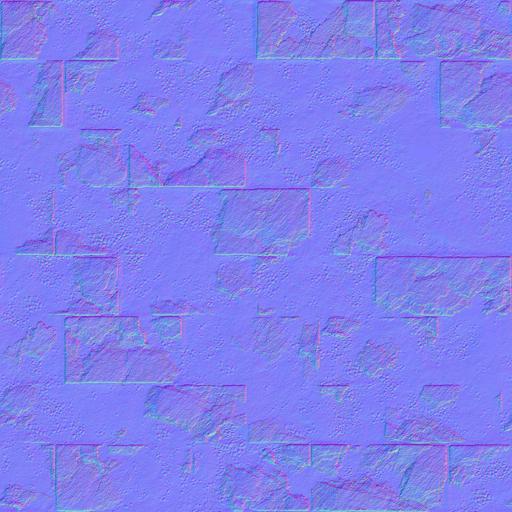
broken grey medival stone tiled tiles